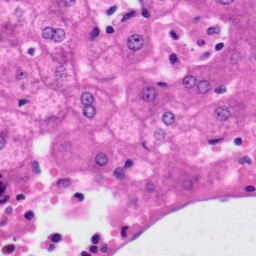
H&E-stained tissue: Liver